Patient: sex M, age 70
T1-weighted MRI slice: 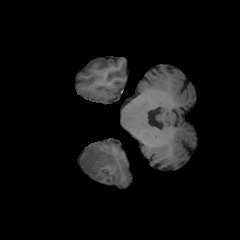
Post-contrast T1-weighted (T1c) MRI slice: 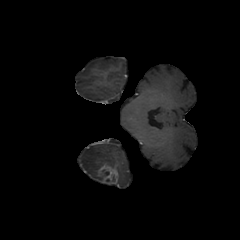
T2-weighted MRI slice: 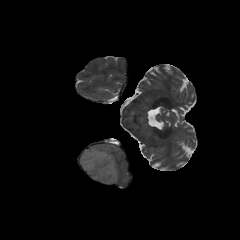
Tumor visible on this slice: yes
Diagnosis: Glioblastoma, IDH-wildtype
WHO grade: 4